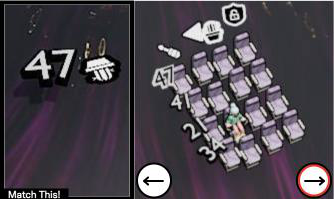
Task: seats
Answer: no